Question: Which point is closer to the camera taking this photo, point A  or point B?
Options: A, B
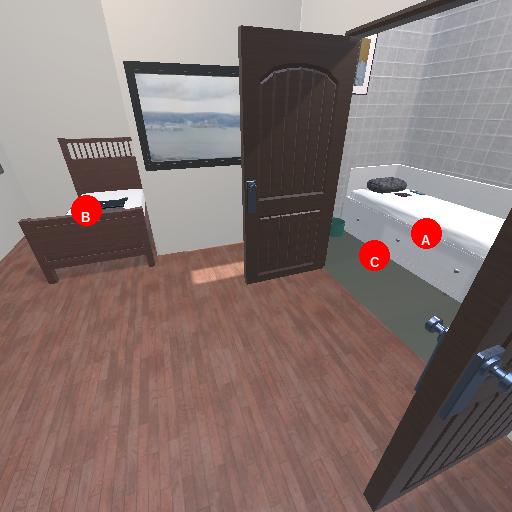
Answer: A